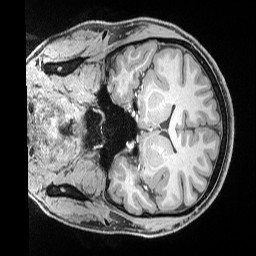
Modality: T1w
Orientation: coronal
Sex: male
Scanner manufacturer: siemens
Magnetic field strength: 3 T
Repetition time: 2.53 s
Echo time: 0.00169 s